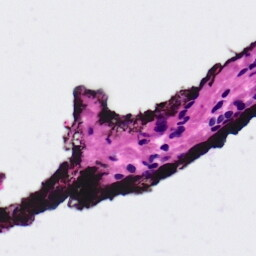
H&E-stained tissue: Ovarian